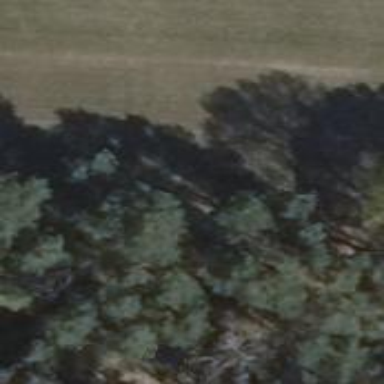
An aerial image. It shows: Grassy track with grade 5 track type.